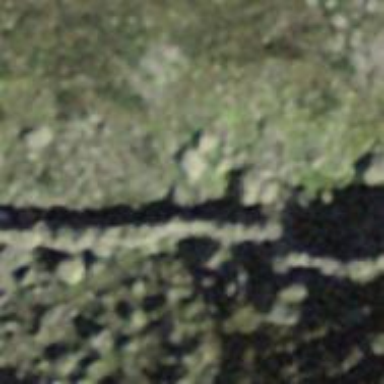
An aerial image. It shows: Wall is shown in the image.